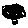
Label: tree